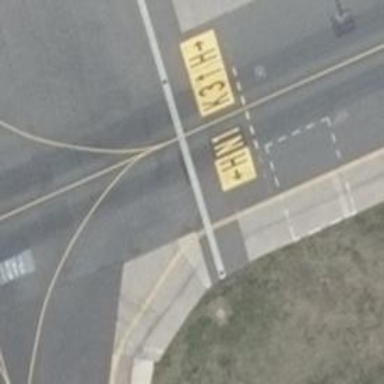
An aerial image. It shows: Concrete taxiway at the airport.